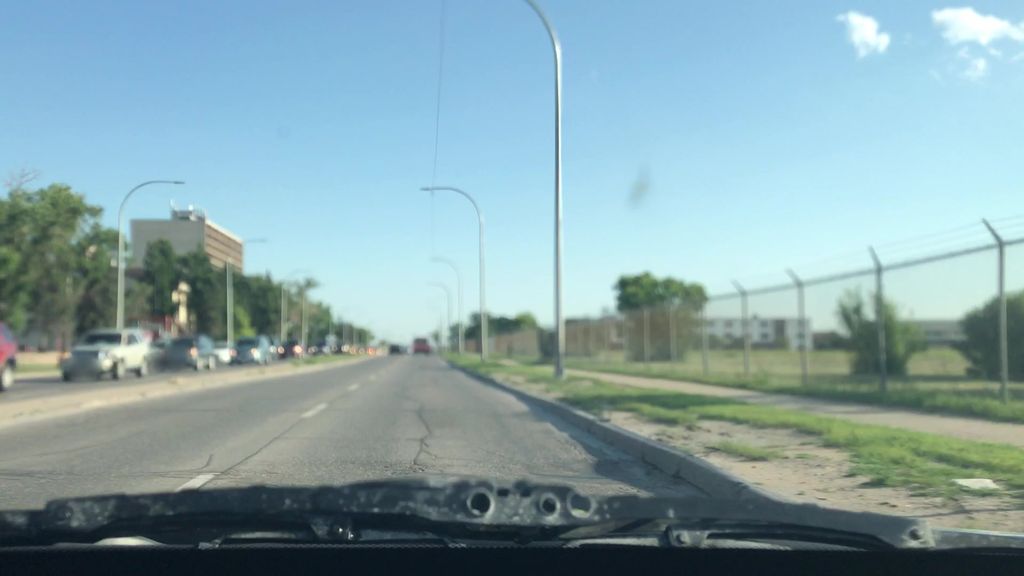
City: winnipeg